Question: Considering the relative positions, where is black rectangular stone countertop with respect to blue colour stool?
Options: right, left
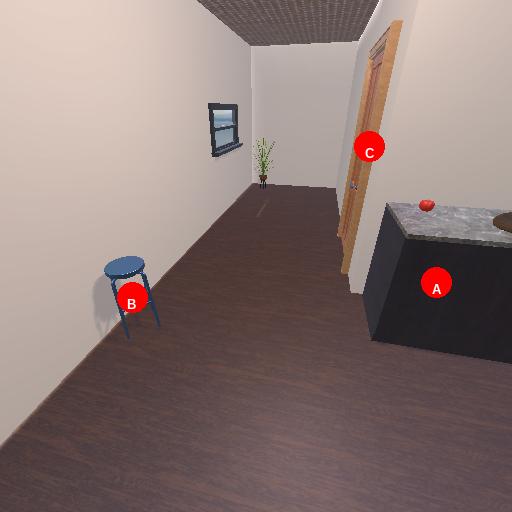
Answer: right